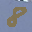
Label: 8